Question: I know the function 'cumsum' in R which compute a cumulative sum of its vector argument.
I need to "cumulatively apply" not the sum function but a generic function, in my specific case, the 'quantile' function.
My current solution is based on a loop:
'''
set.seed(42)
df<-data.frame(measurement=rnorm(1000),upper=0,lower=0)
for ( r in seq(1,nrow(df))){
df$upper[r]<-quantile(df[seq(1,r),"measurement"],c(.99))
df$lower[r]<-quantile(df[seq(1,r),"measurement"],c(.01))
}
x=seq(1,nrow(df))
plot(df$measurement,type="l",col="grey")
lines(x,df$upper,col="red")
lines(x,df$lower,col="blue")
'''

It works but it is not efficient and I feel there should be a more idiomatic way of doing it in R.
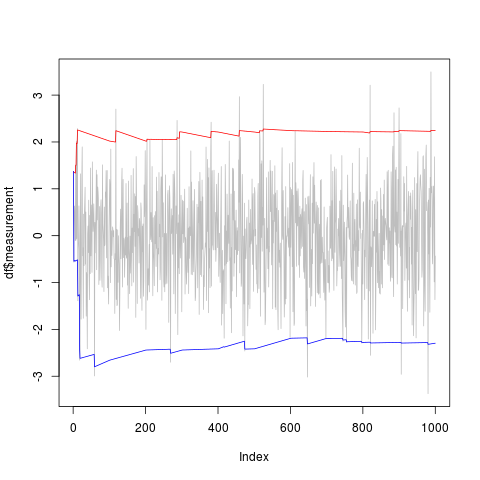
Answer: You can use this approach:
'''
set.seed(42)
df <- data.frame(measurement = rnorm(1000))
res <- sapply(seq(nrow(df)), function(x)
quantile(df[seq(x), "measurement"], c(.01, .99)))
'''
It creates a matrix with 'nrow(df)' columns and 2 rows, one row for the 1st percentile and one row for the 99th percentile.
You can add this information to you data frame 'df' (as two olumns):
'''
df <- setNames(cbind(df, t(res)), c(names(df), "lower", "upper"))
'''